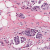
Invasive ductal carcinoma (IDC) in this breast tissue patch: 1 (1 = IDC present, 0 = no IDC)